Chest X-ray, AP view. Patient: 59 years old, sex M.
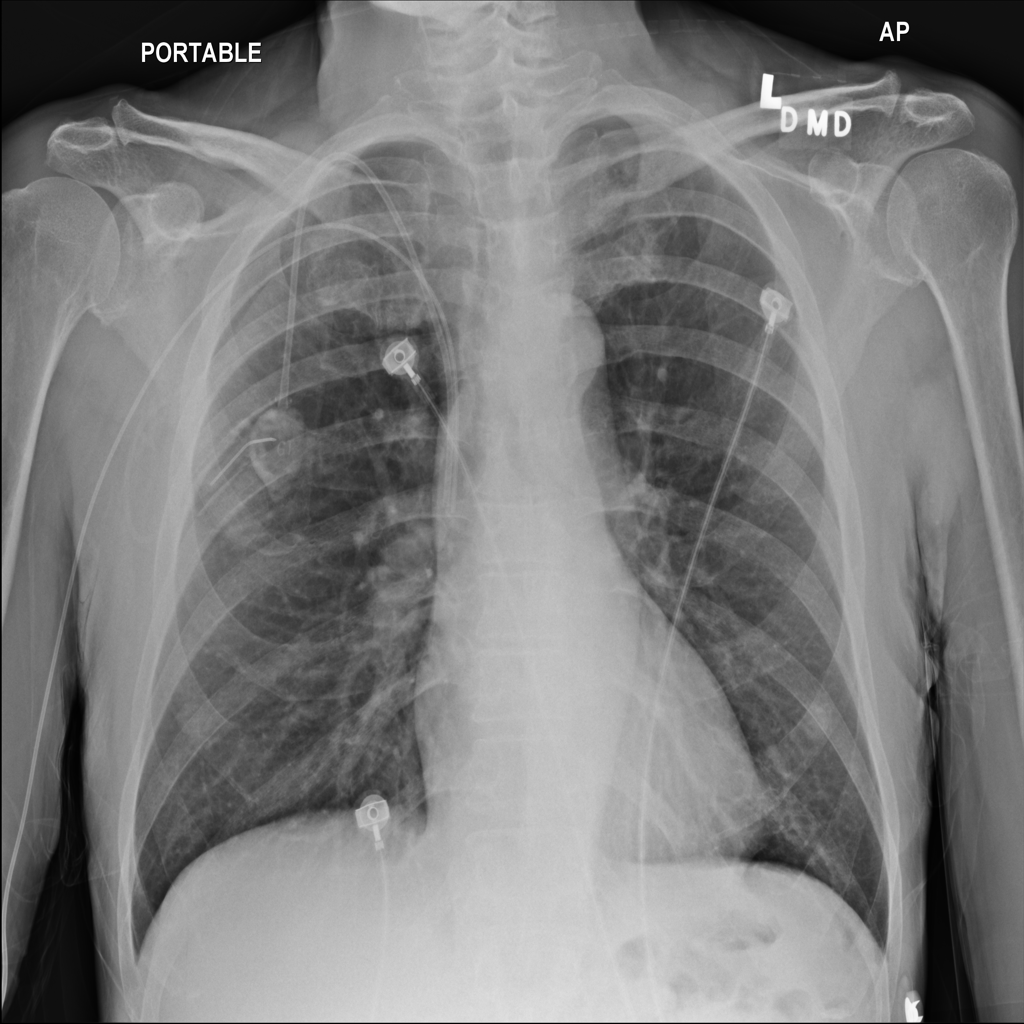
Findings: No Finding